Field crop: maize
Growth stage: 2
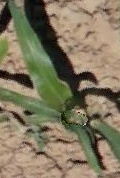
Species: maize